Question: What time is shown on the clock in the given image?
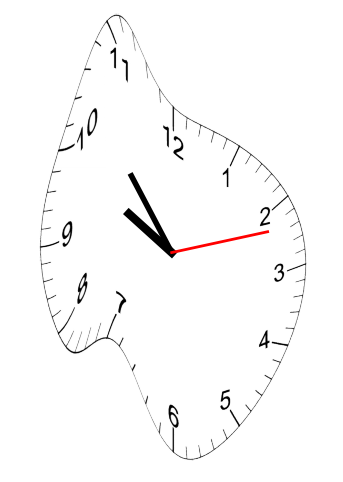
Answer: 09:53:12